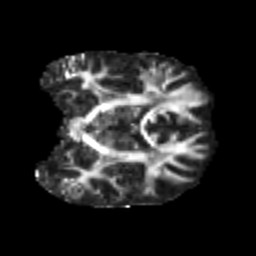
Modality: FA
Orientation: coronal
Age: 35
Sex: male
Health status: healthy
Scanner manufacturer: philips
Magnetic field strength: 3 T
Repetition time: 4.031 s
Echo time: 0.08907 s